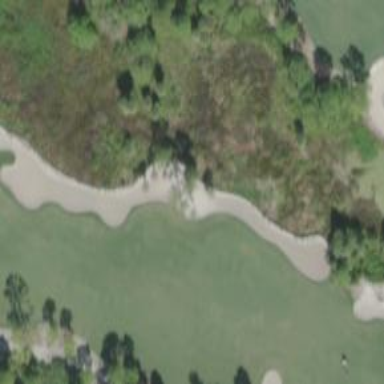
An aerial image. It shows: Golf fairway surrounded by grass.